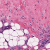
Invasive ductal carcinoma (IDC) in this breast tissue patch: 0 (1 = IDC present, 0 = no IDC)